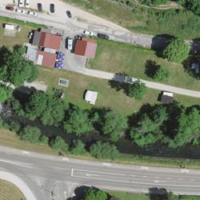
EUNIS habitat code: 55
Species observed at this site:
Cinclus cinclus
Motacilla cinerea